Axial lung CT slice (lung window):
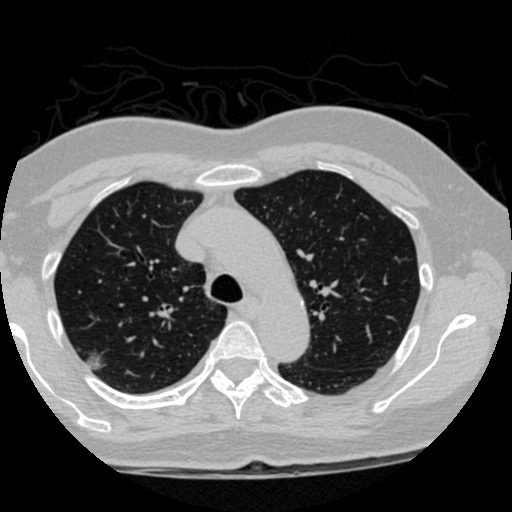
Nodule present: yes
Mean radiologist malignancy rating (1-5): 3.333